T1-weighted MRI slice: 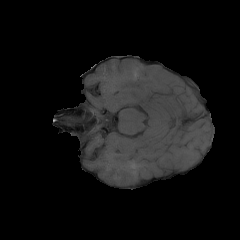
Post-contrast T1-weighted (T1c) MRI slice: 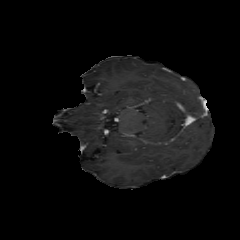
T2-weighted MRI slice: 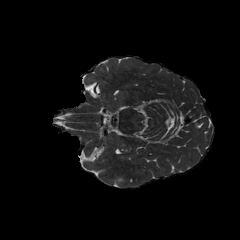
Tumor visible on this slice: no